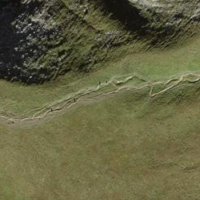
EUNIS habitat code: 23
Species observed at this site:
Arnica montana
Traunsteinera globosa
Campanula barbata